Question: >
<URL>
I've been struggling for a while now with this problem. I just can't wrap my head around it. Would be very grateful if someone that's smarter or has more algorithmic and/or mathematical insight could explain to me how I should proceed.
The client is arranging sits at events, varying from restaurants to large arenas. The goal of my client's software is to provide the guests with an SMS/e-mail/paper ticket that says where the guest should be seated when arriving at the event. The seating (which guest should sit where) must be manually controlled, some tables are "VIP" etc. I'm working on an algorithm that can help the user by letting him determine some parameters, such as which company a guest belongs to and which language the guest can speak. Today, the seating process is made by hand at large whiteboards (one section at a time if the event is 1k+ guests).
My job is to automate this a bit, not entirely but "good-enough". I've built an application that can visually present the tables, chairs (seats) and guests. However, the most important functionality is still missing; to be able to distribute the guests to the existing tables and seats, based on the parameters that the user chooses.
The parameters are an arbitary number of data on each guest, such as: "39 years, Male, Redwine Corp, CTO, English & Italian". The user takes these (all guests have the same data fields) and sorts them in order of importance. Each parameter must also be set to "next to" or "apart from". So for example, the user can control that guests that are speaking the same language should sit next to each other, but those working at the same company should be seated apart from each other.
Given this, the function definition I'm about to implement would be something like this: 'function getGuestSeatings(tables, seats, guests, parameters)' and return an array of which guests should be seated at which seats. The parameters 'tables', 'seats' and 'guests' contains your choice of information, but most important is probably the of chairs. That combined with information on what table the chair connected to, should be enough to calculate a "good-enough" guest sit configuration. Of course, the 'parameters' variable contains information on the parameter's priority and if it's a "seat-next-to"- or a "seat-apart-from"-parameter.
The question I'm asking is: What algorithm can be used to provide a solution, and how do I implement it? A mathematical answer might do no good, so to be on the safe side I suggest code (JS/C/C#) or psuedo code.
I'll give you some more info that may or may not fill any gaps to a solution (I'll complement with your comment feedback here):
- - - -
Here is a mockup that gives you an idea behind the software:
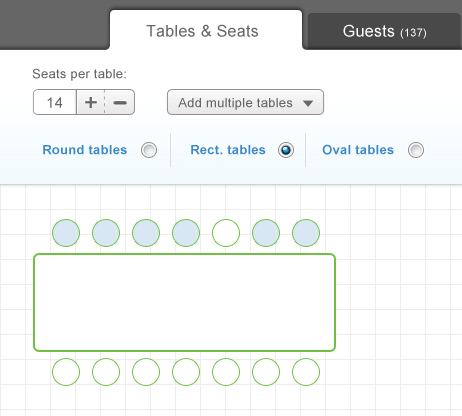
Answer: <URL>
The idea is you have an initial assignment of people to seats, and you have a "goodness" function.
You want to maximize the goodness function.
To put it crudely, the way you do it is to randomly switch people's seats, and if that results in a higher value of the function, you do it again starting from there.
If the switch results in a lower value of the goodness function, you might still accept it randomly, and that can help you avoid local maxima.
This is called <URL>.
You let this run thousands of times, and see what you get.